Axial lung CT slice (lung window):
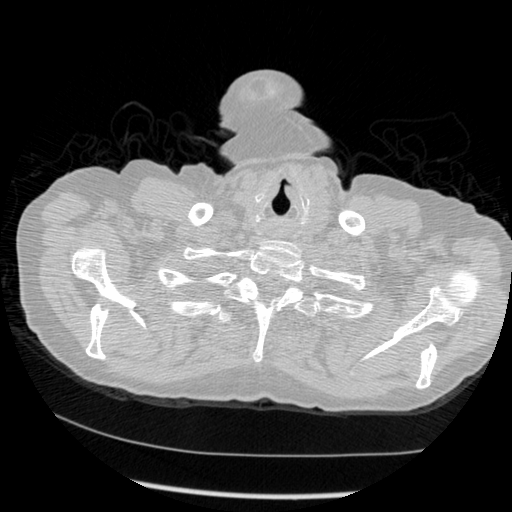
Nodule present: no